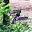
Label: 2